Question: Would like to check if anyone knows what is the problem or what is causing it that I have multiple parse request executed by jQuery when any form of action is being executed in almost every page? This is annoying because it slows down the website's performance.
Note that I am using 'jQuery 2.1.4' with 'angularJS 1.3.15' in 'laravel 5' framework behind 'nginx'

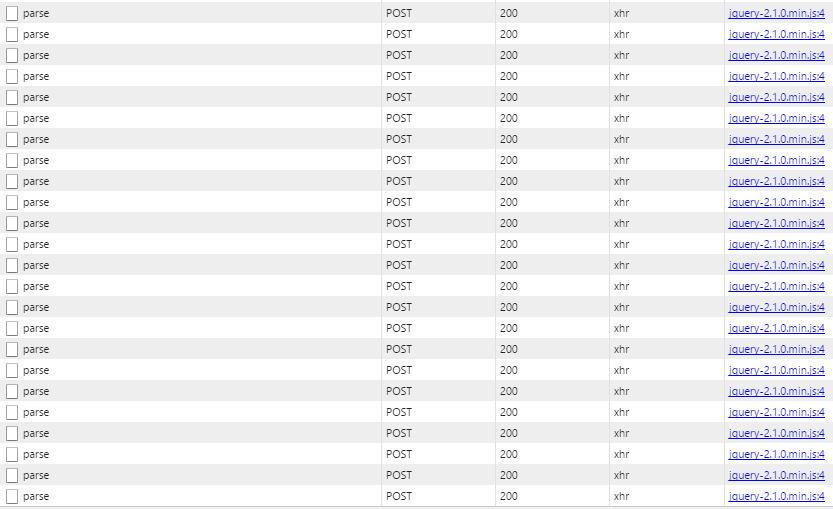
Answer: After analyzing the request header, I realized that the request was made from Skype's "Click to call" function

'/skypectoc/v1/pnr/parse' it's called by the Skype Plugin (installed on chrome) thats why you see that XHR call only in google chrome.
Simply disable the function or uninstall if not used.